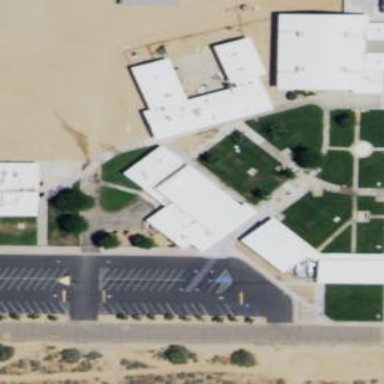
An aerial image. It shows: School building.